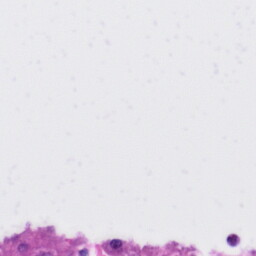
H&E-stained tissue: Liver